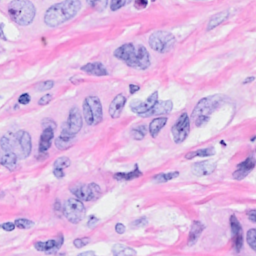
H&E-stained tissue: Breast